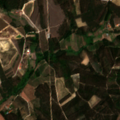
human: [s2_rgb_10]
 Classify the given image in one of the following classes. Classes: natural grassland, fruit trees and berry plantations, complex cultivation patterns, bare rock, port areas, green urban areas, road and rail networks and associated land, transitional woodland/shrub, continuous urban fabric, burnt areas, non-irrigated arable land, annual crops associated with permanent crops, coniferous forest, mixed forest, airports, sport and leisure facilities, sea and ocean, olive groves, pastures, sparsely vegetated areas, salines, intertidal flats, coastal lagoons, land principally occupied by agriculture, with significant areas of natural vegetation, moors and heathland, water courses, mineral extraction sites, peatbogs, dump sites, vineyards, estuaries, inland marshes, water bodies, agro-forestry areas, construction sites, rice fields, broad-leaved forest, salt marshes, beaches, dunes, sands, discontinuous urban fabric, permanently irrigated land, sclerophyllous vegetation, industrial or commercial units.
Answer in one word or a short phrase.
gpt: complex cultivation patterns, broad-leaved forest, mixed forest, transitional woodland/shrub